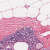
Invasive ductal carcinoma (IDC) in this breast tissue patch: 0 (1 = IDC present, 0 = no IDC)